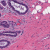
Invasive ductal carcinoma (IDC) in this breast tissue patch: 0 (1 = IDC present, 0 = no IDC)